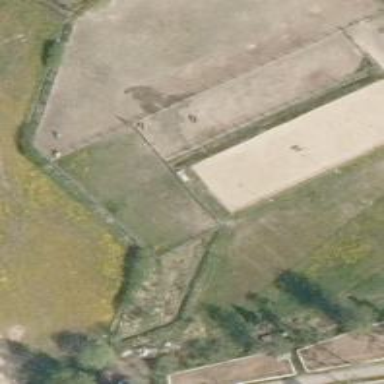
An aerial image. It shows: Fence surrounding area designated for animal keeping.